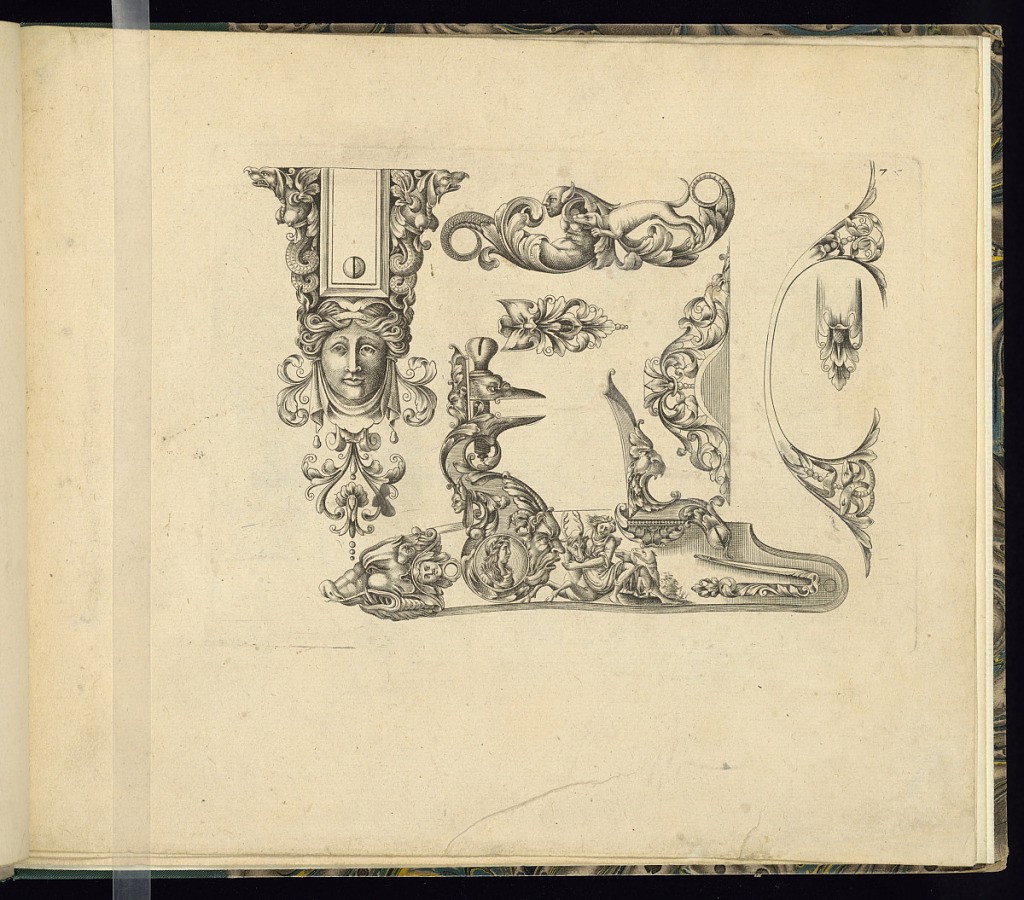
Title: Designs for Gun Parts and Ornament
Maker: Thobie Tourneur, Le Thuraine, French, active ca. 1630 – ca. 1690
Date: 1660
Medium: Engraving on laid paper
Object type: Print
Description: Designs for gun parts (flintlock, trigger, and ornament) decorated with grotesque ornaments, mascarons (masks), fantastical animals, figures, snakes, boar's head, deer, dogs, roundel profile portrait, scrolling leaves (rinceaux), and fleurons. The plate is numbered.